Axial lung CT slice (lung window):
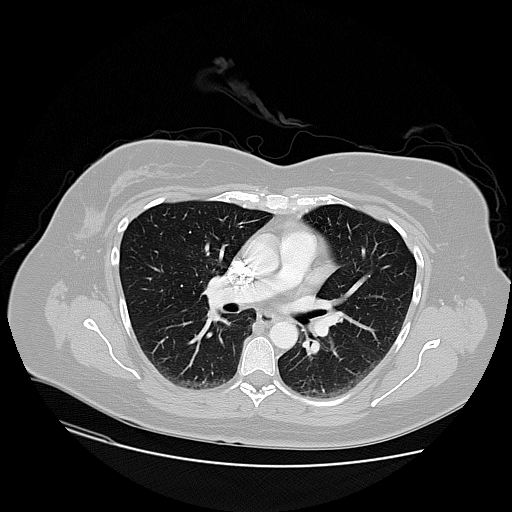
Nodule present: no